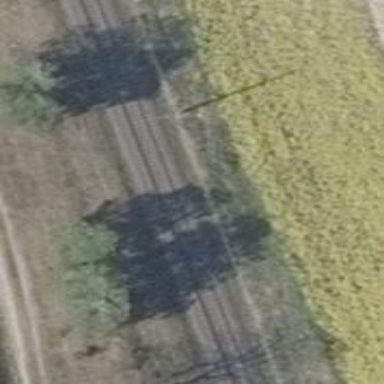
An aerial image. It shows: Milestone along the railway with catenary mast.